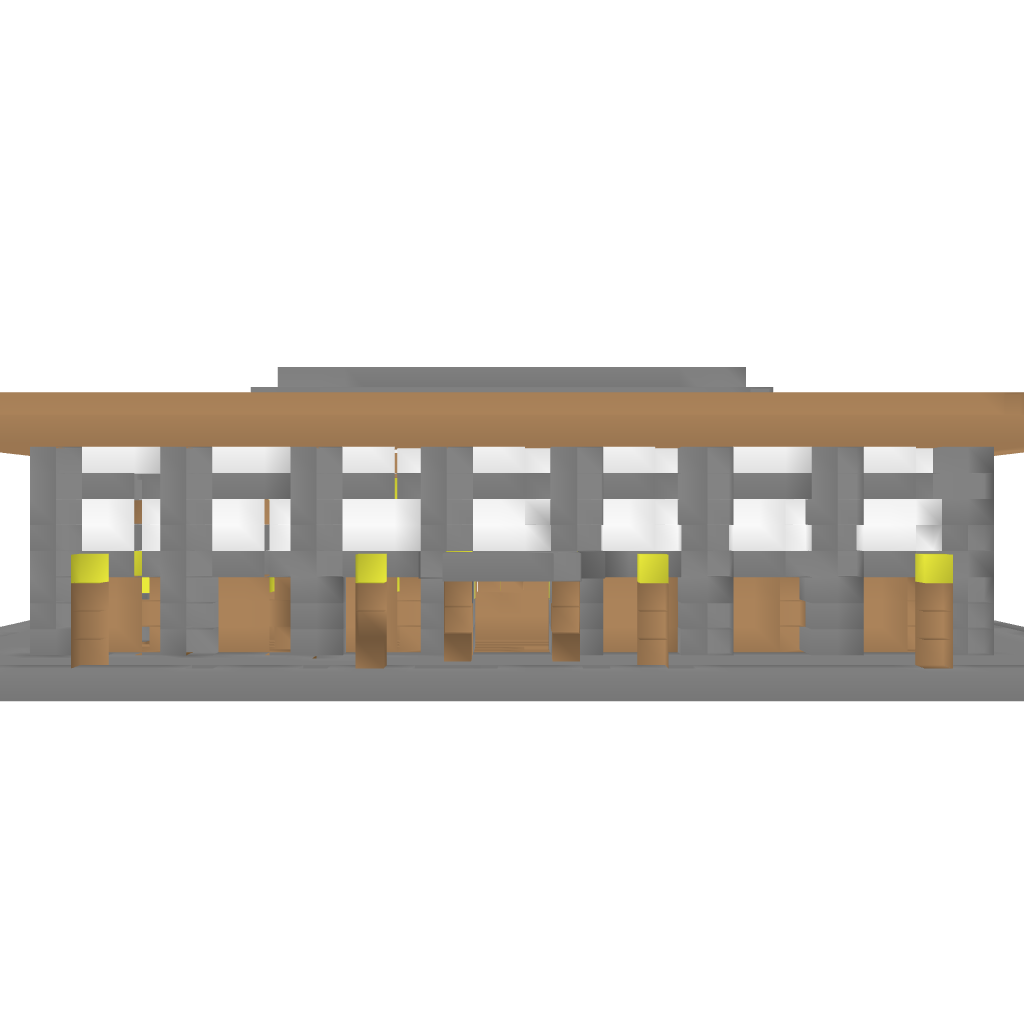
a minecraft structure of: School good quality